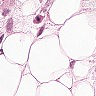
Metastatic tissue present: yes